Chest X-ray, PA view. Patient: 28 years old, sex M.
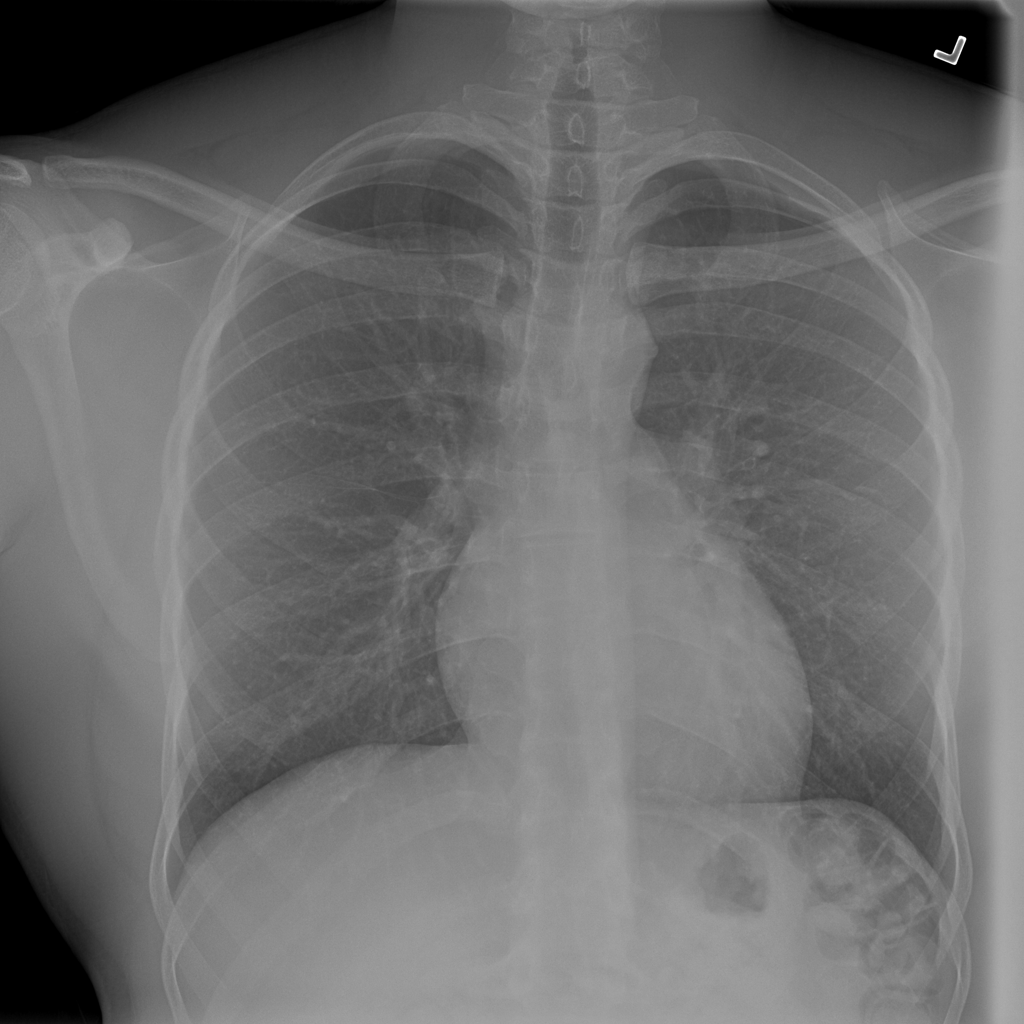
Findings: No Finding